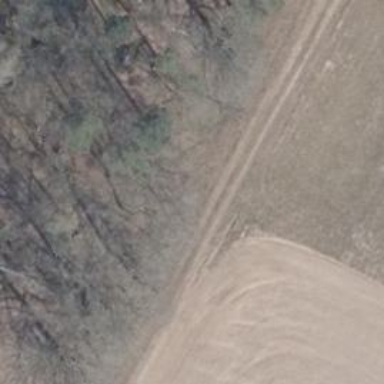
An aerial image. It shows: Grass track with grade 5 tracktype.